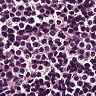
Metastatic tissue present: no